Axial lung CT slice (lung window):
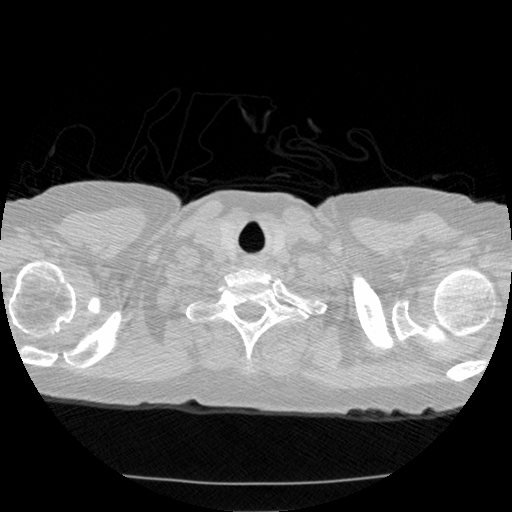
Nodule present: no